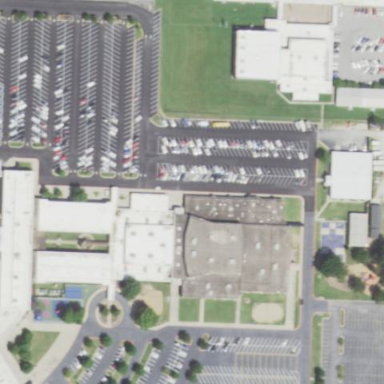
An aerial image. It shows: School.